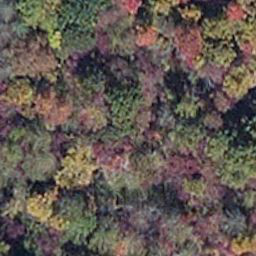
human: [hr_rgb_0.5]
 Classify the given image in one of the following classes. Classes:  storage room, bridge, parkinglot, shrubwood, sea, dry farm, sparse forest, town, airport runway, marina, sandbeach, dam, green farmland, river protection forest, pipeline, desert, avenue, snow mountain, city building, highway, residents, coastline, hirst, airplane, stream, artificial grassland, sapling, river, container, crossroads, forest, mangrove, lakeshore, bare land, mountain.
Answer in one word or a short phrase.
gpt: mangrove